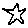
Label: star